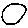
Label: circle